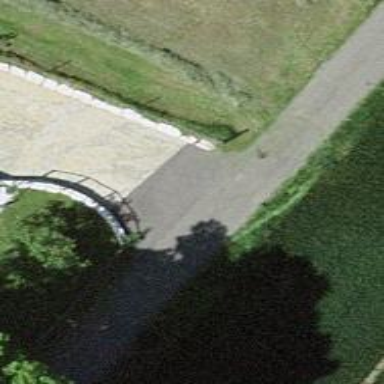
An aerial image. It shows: Fence.